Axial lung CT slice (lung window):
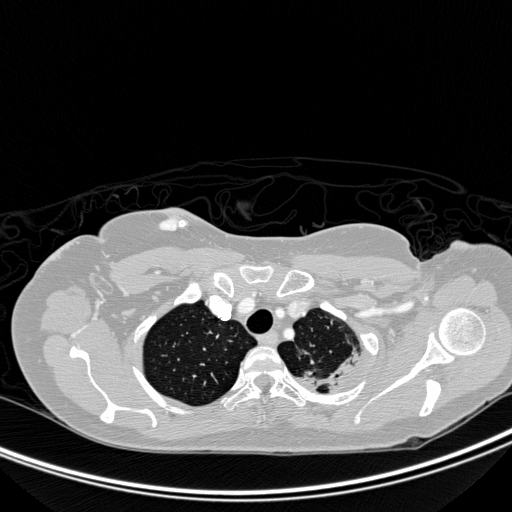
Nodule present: no